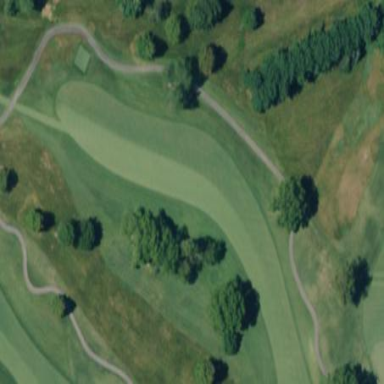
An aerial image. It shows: Grassy area designated as golf fairway.